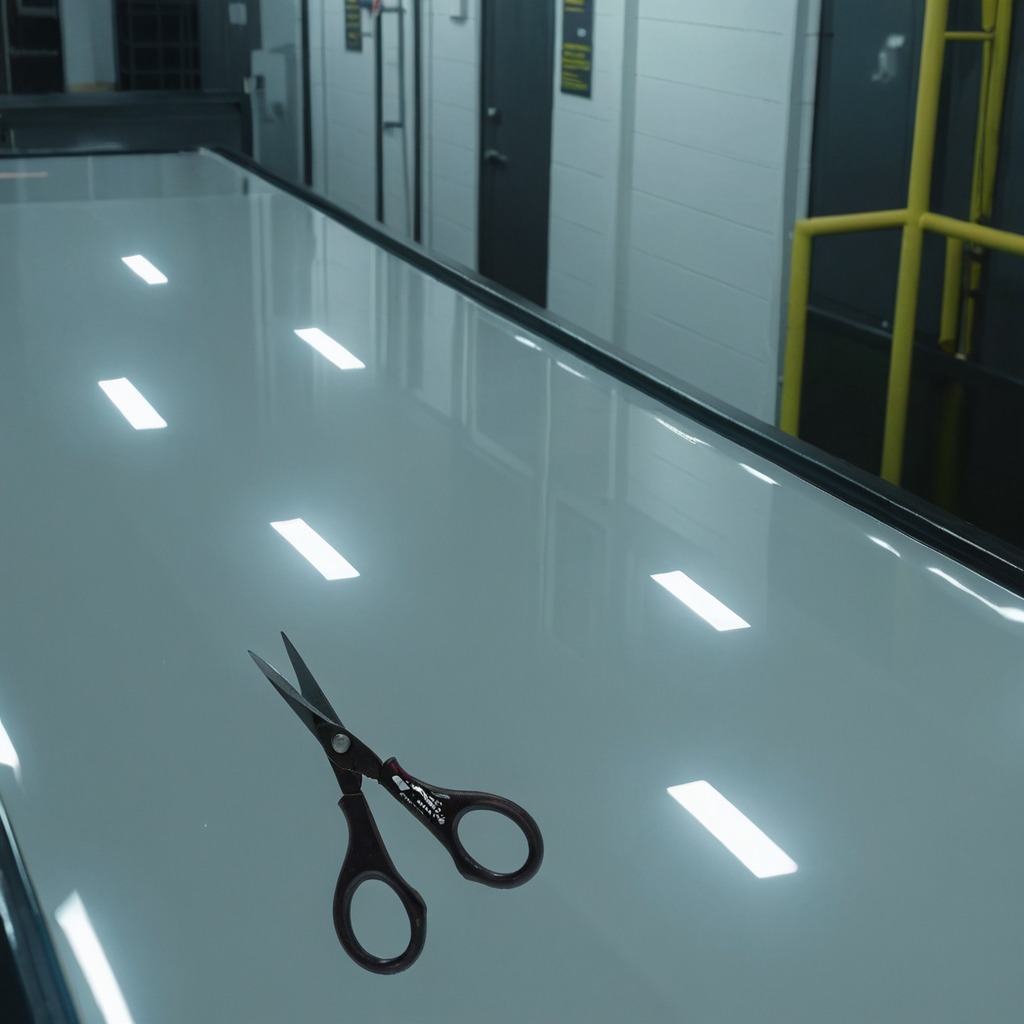
A scissor lies on a high-gloss table in a ship maintenance bay industrial lighting.